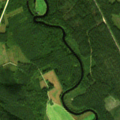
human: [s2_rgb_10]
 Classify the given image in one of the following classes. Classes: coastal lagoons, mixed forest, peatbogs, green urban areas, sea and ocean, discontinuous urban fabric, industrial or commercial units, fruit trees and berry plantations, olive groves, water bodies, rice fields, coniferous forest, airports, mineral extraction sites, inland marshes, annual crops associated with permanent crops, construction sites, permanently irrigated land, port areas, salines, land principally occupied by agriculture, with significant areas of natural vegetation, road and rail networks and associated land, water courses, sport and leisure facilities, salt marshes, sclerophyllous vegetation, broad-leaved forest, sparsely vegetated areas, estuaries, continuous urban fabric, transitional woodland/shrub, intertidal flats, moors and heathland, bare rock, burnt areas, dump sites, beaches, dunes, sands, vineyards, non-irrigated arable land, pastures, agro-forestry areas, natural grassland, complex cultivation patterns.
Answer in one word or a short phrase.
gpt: land principally occupied by agriculture, with significant areas of natural vegetation, coniferous forest, mixed forest, transitional woodland/shrub